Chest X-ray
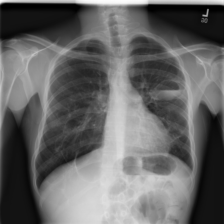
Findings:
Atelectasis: negative
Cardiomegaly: negative
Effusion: negative
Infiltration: positive
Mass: negative
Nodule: negative
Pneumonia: positive
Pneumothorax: negative
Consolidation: negative
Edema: negative
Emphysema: negative
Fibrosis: negative
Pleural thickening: negative
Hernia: negative